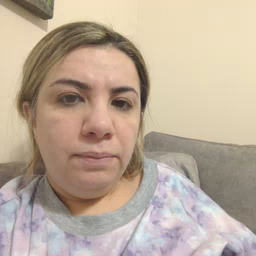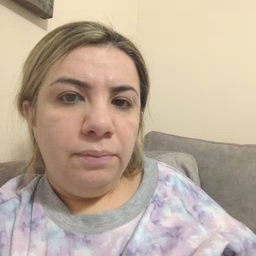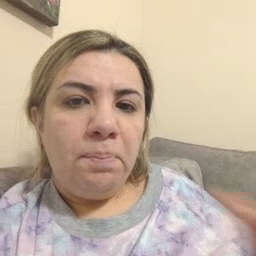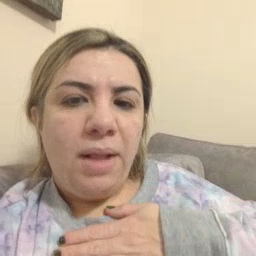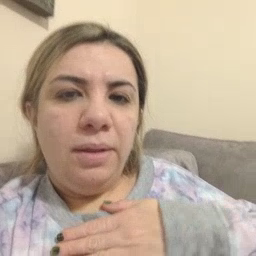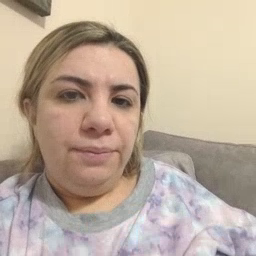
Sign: minemy